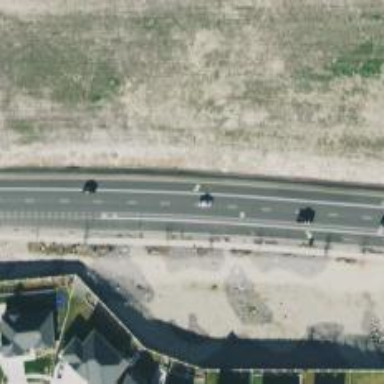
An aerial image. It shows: Expressway with asphalt surface categorized as trunk highway.